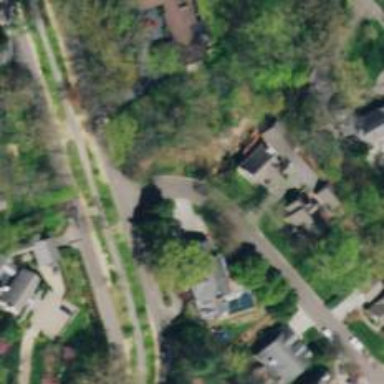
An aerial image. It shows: Residential road.